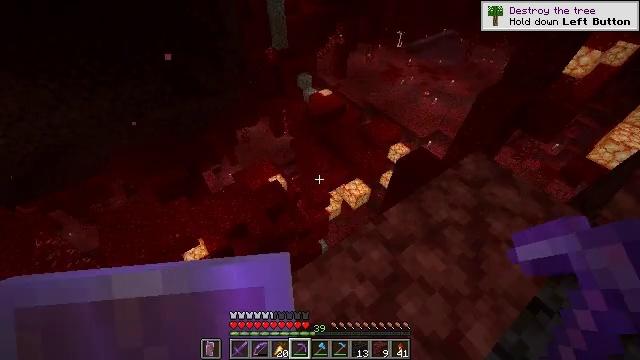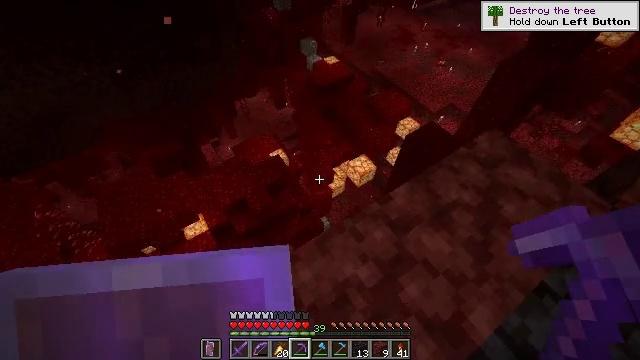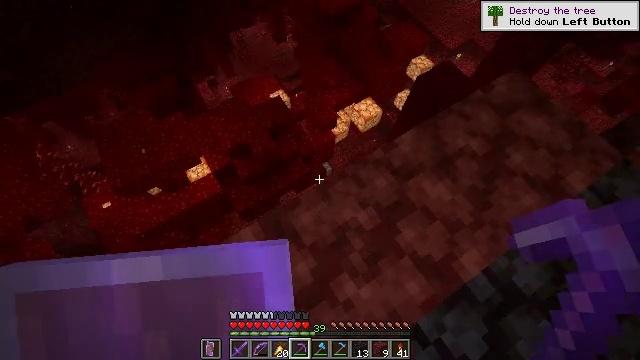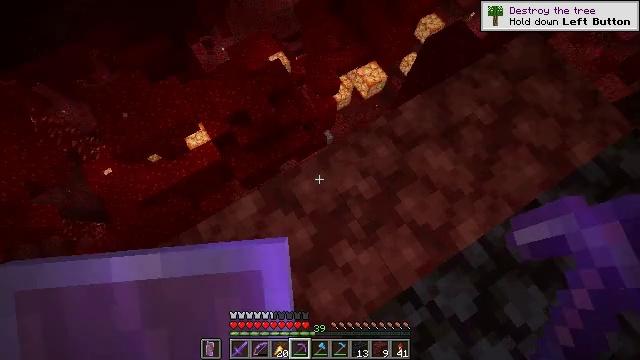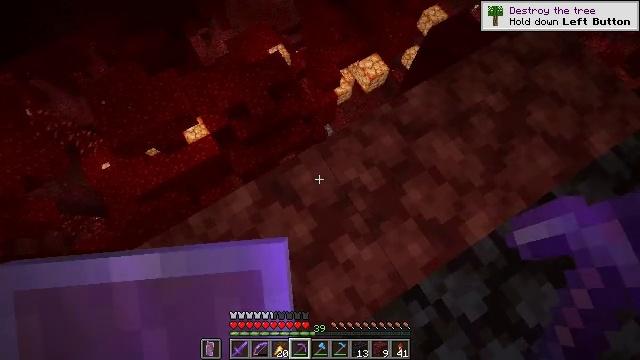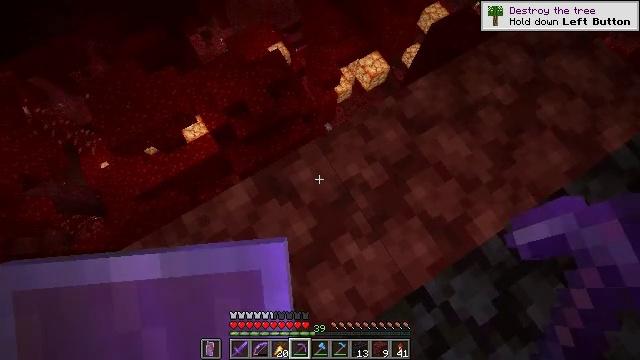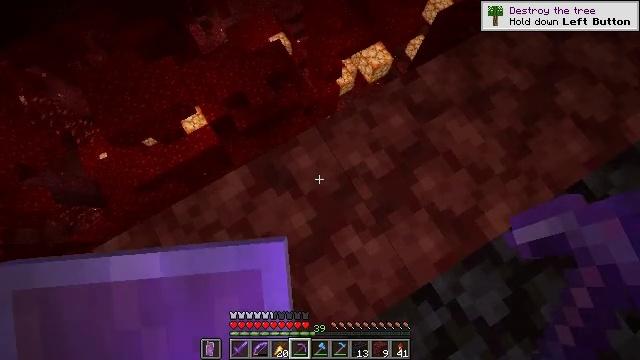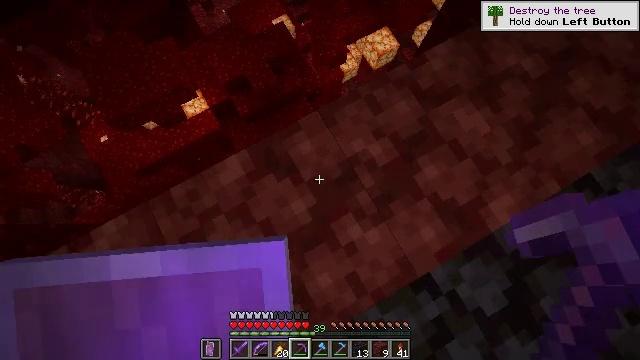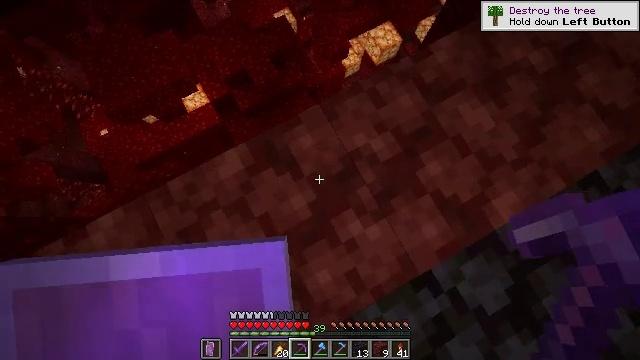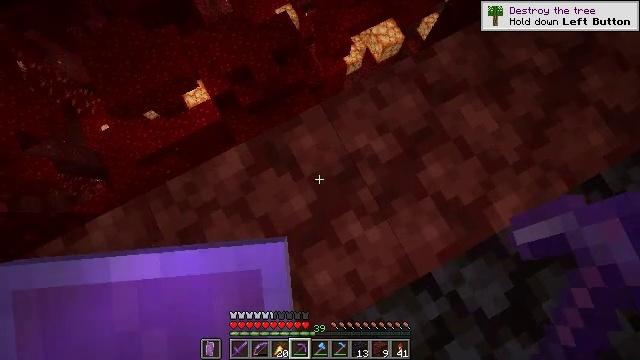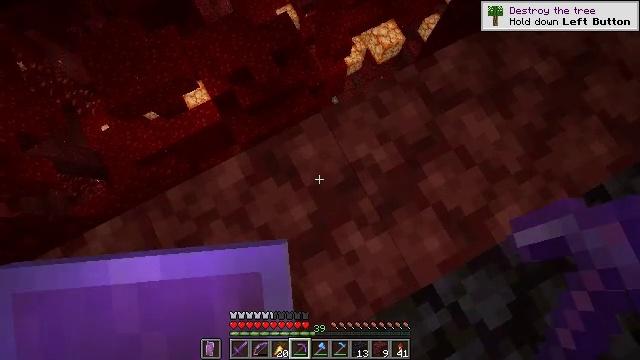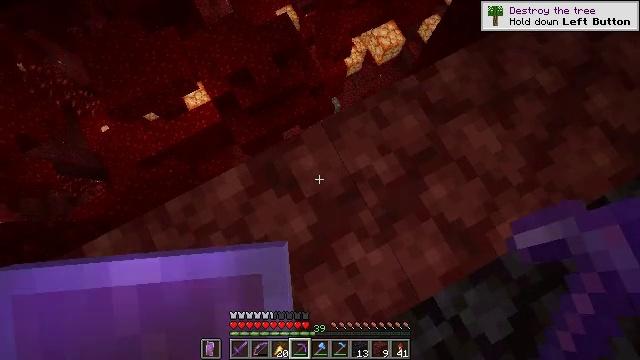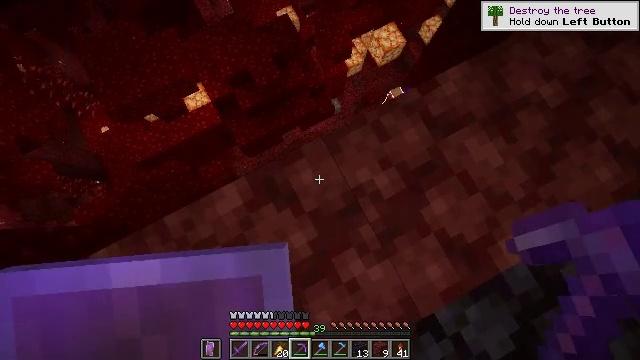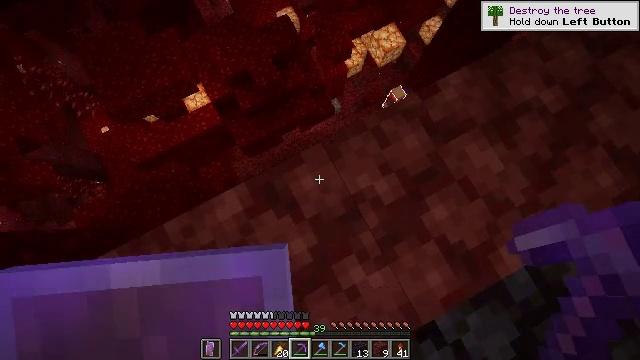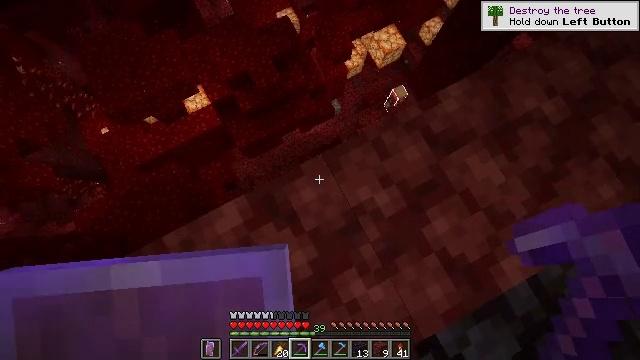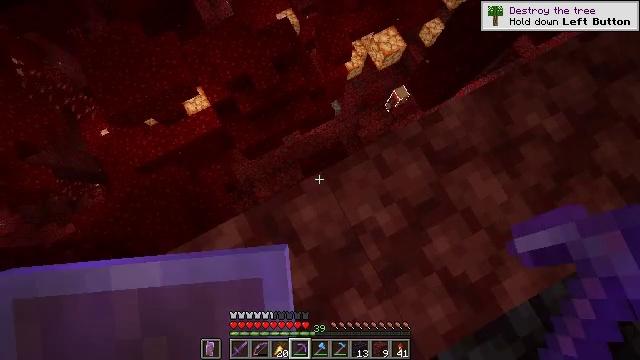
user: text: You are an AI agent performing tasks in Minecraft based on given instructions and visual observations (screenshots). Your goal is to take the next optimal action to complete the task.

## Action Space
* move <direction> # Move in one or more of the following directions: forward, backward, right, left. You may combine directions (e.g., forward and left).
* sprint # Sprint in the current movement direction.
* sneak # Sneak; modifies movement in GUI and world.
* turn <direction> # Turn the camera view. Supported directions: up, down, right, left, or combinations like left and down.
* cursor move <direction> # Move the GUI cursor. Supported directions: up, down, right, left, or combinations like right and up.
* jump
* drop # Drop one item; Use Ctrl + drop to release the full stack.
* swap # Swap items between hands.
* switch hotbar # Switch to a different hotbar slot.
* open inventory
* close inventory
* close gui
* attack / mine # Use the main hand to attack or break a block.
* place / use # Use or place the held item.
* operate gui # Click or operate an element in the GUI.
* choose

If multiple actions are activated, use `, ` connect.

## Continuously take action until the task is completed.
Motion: motion action
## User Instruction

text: Harvest nether wart blocks for resources.
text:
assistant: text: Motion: turn left and down
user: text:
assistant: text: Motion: turn left and down
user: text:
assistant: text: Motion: sneak, turn down
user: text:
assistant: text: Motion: sneak, turn down
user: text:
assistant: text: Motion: sneak
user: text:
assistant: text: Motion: sneak, turn down
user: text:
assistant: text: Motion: sneak, turn left and down
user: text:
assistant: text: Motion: sneak
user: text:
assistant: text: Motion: move forward, sneak
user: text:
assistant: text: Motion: move forward, sneak
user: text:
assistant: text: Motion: move forward, sneak
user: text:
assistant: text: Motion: move forward, sneak
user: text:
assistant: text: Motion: move forward, sneak
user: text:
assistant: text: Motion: move forward, sneak
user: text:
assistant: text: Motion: move forward, sneak
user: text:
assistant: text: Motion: move forward, sneak
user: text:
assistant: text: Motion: move forward, sneak
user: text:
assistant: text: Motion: move forward, sneak
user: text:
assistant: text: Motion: move forward, sneak
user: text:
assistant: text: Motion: move forward, sneak
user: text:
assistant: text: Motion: move forward, sneak
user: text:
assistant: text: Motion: move forward, sneak
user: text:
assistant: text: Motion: move forward, sneak
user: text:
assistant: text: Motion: move forward, sneak
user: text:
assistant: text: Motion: move forward, sneak
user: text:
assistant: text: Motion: move forward, sneak
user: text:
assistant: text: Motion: move forward, sneak
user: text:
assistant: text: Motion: move forward, sneak
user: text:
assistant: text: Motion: move forward, sneak
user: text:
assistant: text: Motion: move forward, sneak